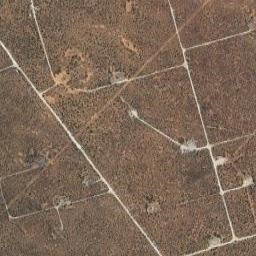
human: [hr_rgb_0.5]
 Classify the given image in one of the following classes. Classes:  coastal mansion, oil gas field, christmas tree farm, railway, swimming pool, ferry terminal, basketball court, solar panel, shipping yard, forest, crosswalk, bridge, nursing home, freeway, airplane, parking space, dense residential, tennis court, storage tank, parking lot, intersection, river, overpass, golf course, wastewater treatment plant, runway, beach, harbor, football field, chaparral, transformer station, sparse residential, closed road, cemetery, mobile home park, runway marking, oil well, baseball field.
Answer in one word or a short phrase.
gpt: oil gas field